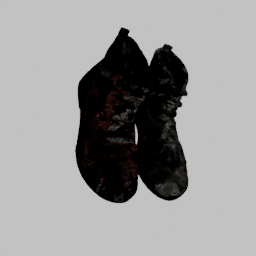
Label: people